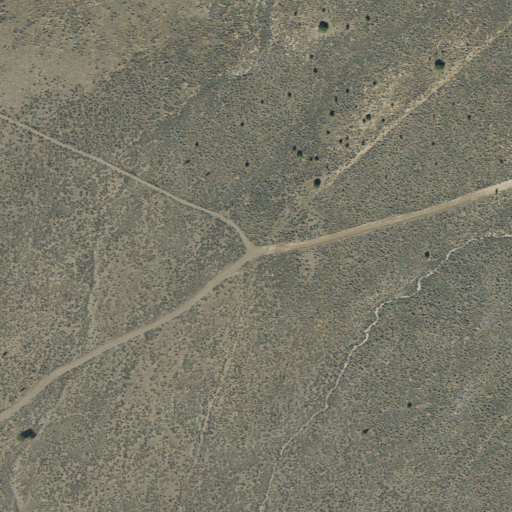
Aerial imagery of plain(s) in Utah named Stepladder Trough containing shrub and grassland